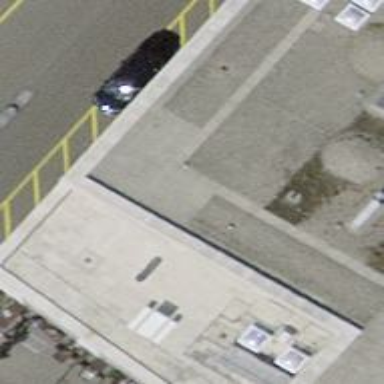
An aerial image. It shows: Building designated for bicycle parking.